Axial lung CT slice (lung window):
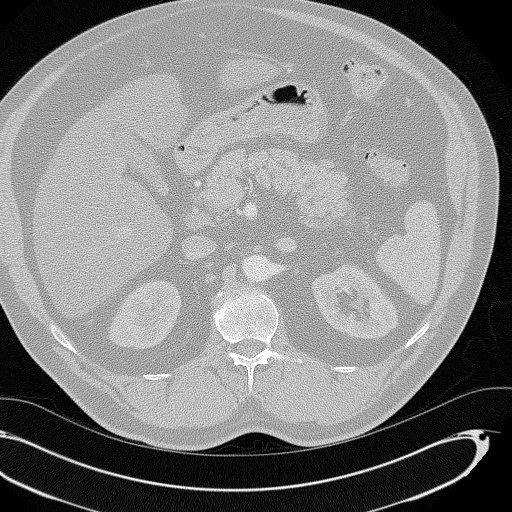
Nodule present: no